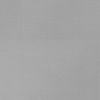
Label: dusty